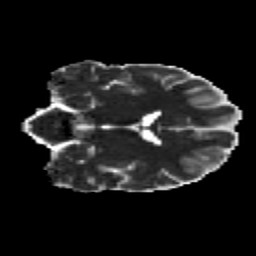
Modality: MD
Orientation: coronal
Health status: healthy
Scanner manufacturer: siemens
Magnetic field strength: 3 T
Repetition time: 12 s
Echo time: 0.092 s